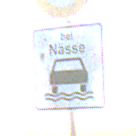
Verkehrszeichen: BeiNaesse
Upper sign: Geschwindigkeit90
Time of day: SunriseSunset
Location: Outdoor (Nature)
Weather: Clear
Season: NotSpecified
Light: Natural